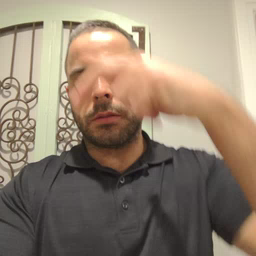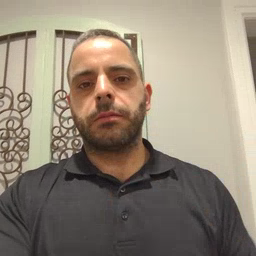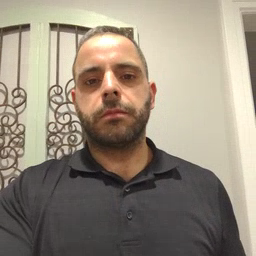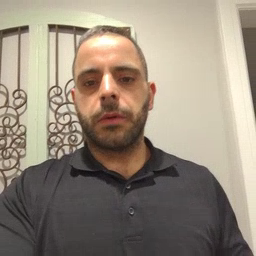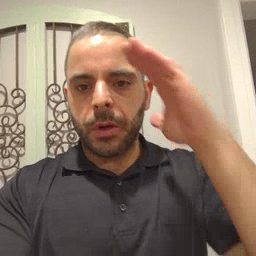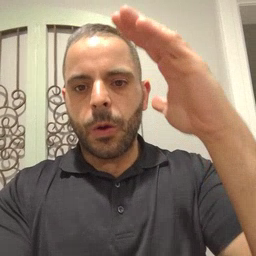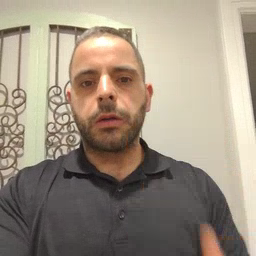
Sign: hello